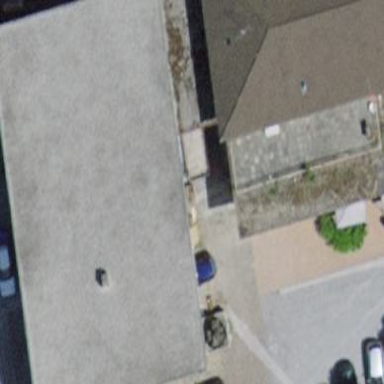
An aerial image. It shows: Flat-roofed apartment building.